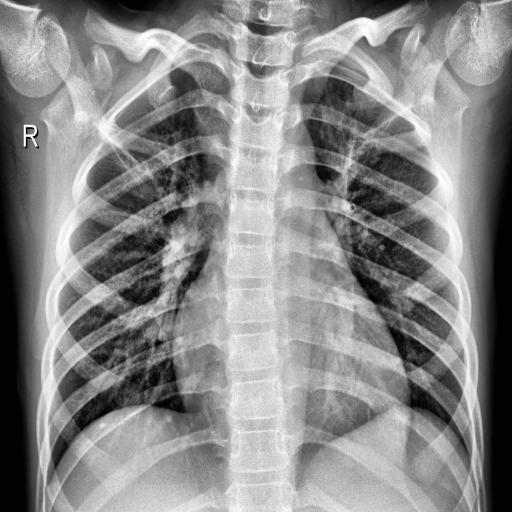
Finding: NORMAL